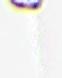
Label: Detritus